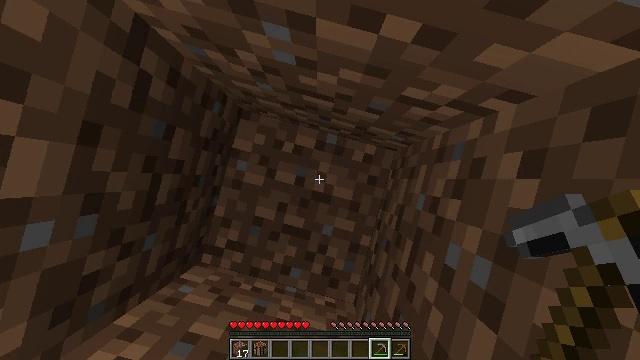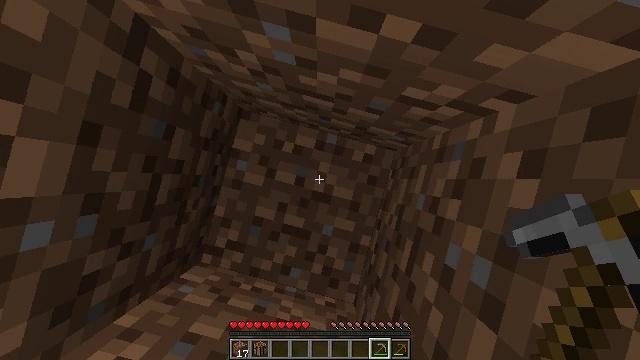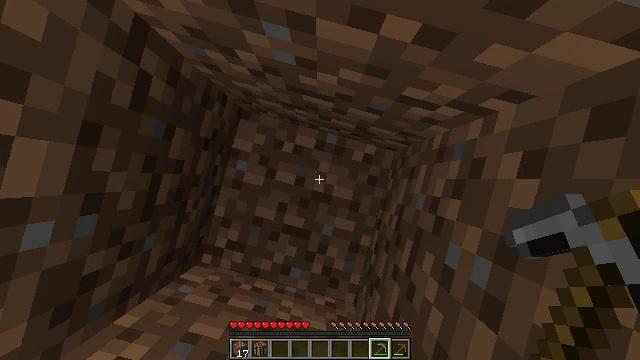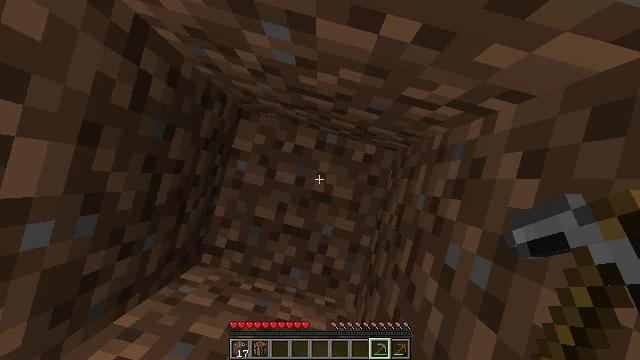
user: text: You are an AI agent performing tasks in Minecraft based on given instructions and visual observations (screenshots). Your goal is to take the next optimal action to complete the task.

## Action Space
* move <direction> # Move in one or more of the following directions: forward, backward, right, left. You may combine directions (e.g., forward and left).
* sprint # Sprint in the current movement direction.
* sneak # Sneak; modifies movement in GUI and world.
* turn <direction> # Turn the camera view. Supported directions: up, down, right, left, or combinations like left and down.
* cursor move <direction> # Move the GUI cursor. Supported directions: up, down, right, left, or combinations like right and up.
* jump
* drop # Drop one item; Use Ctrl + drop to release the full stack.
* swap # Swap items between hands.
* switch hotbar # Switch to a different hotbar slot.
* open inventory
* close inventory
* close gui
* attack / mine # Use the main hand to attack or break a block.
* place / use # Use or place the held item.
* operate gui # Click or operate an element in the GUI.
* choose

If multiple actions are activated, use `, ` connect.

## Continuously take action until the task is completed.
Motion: motion action
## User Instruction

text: Collect dirt by holding left button.
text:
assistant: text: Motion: no_op
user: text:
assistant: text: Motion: no_op
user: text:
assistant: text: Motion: no_op
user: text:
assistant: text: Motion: no_op
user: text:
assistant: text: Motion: no_op
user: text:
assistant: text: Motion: no_op
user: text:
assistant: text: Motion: no_op
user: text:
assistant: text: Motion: no_op
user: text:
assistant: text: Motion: no_op
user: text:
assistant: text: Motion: no_op
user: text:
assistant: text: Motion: no_op
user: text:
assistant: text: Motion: no_op
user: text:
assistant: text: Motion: no_op
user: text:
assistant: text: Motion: no_op
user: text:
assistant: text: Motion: no_op
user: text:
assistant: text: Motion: no_op
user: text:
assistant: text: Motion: no_op
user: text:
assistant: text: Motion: no_op
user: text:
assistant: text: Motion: no_op
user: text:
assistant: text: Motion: no_op
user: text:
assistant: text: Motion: no_op
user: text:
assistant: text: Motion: no_op
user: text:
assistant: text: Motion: no_op
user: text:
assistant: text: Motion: no_op
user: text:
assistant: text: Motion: no_op
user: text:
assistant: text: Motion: no_op
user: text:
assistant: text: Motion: no_op
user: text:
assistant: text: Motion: no_op
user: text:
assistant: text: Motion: no_op
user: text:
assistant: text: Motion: no_op